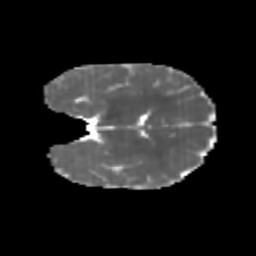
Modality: MD
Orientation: coronal
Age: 7
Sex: male
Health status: healthy